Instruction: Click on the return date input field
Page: home
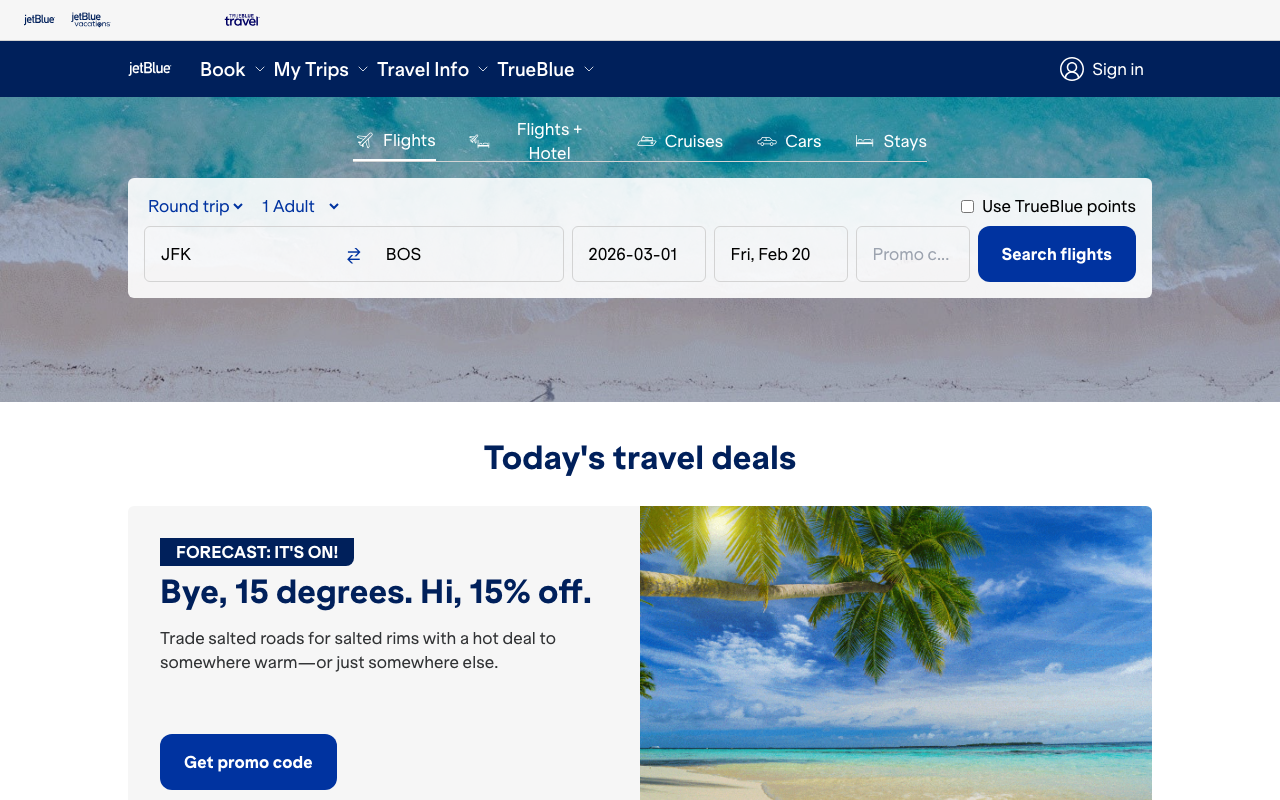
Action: click